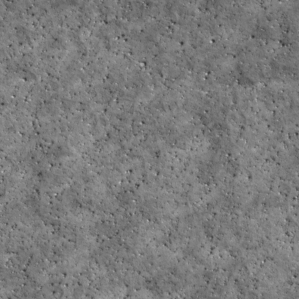
Label: non_frost